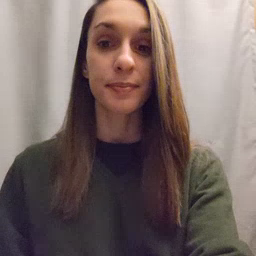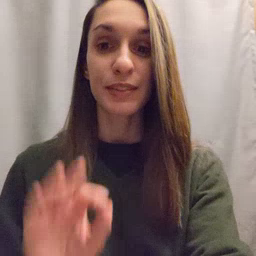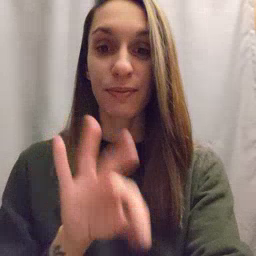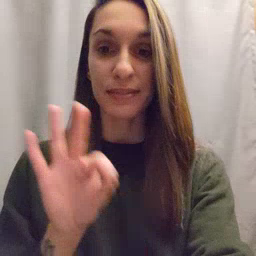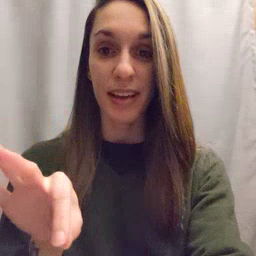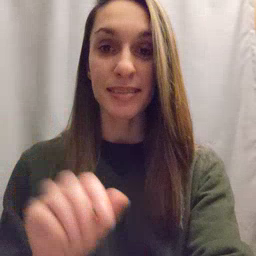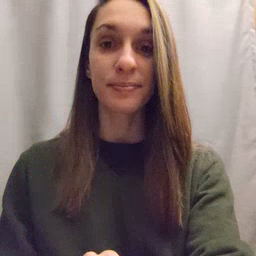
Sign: frenchfries